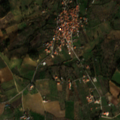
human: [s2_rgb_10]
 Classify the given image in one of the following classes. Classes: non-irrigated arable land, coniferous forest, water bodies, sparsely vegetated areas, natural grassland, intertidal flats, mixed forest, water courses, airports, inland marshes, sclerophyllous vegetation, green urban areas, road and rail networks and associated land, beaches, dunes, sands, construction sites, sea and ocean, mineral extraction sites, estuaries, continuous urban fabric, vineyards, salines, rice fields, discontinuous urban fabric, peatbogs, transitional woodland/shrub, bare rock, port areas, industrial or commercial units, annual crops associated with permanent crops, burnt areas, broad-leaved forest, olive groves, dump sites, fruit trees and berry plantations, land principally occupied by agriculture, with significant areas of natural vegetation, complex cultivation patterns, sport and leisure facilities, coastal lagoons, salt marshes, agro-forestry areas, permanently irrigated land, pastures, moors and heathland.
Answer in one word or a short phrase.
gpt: non-irrigated arable land, permanently irrigated land, olive groves, annual crops associated with permanent crops, mixed forest